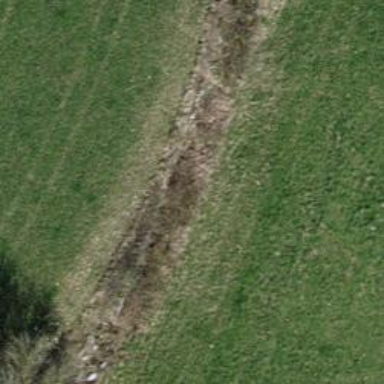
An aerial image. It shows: Hedge acting as barrier.